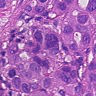
Metastatic tissue present: yes